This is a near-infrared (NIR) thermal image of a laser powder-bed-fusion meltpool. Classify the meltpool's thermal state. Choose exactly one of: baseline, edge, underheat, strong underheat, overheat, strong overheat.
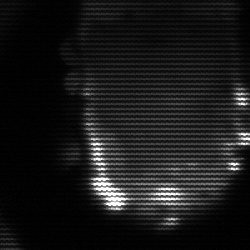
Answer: baseline